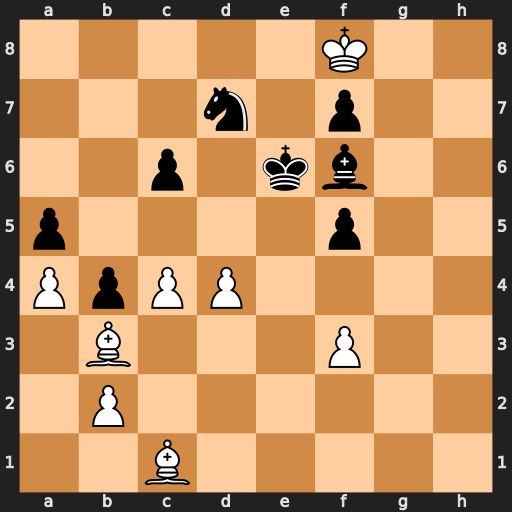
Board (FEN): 5K2/3n1p2/2p1kb2/p4p2/PpPP4/1B3P2/1P6/2B5
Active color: w
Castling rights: -
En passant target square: -
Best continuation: Ke8 c5 d5+